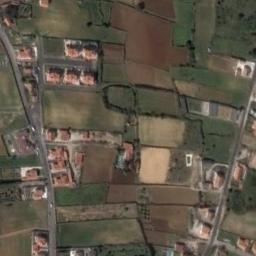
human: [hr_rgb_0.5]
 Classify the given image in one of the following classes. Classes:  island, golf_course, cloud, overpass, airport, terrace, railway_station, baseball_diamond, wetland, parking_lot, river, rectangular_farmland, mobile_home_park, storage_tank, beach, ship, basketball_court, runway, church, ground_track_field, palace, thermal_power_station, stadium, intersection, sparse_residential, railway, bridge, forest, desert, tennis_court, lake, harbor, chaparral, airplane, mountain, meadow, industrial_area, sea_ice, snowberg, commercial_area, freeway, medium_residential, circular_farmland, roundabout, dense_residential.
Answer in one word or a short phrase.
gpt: terrace